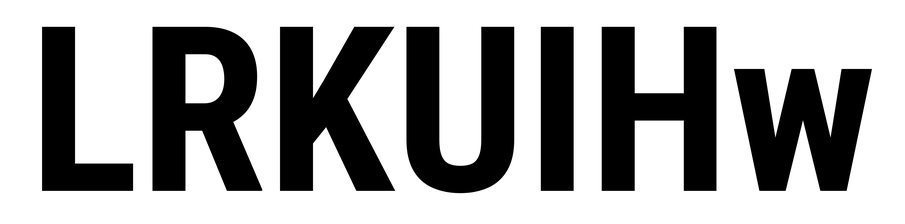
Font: Roboto_Condensed_Bold